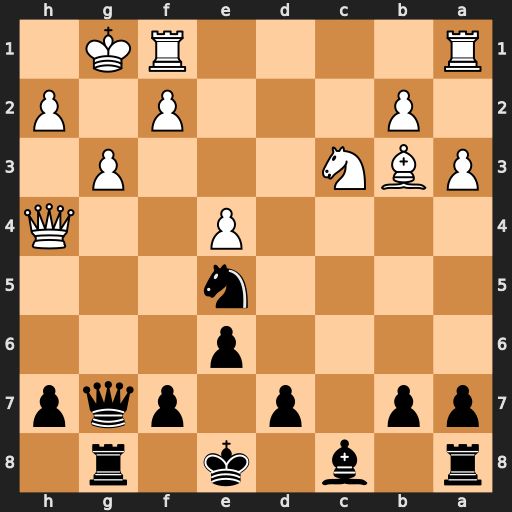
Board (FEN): r1b1k1r1/pp1p1pqp/4p3/4n3/4P2Q/PBN3P1/1P3P1P/R4RK1
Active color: b
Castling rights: q
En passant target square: -
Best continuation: Nf3+ Kh1 Nxh4